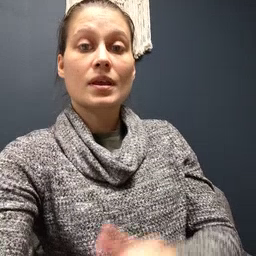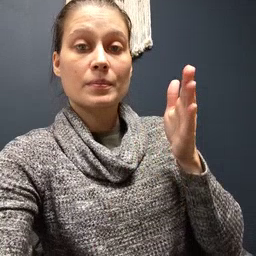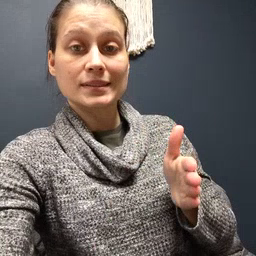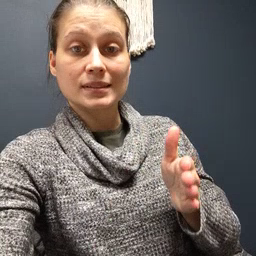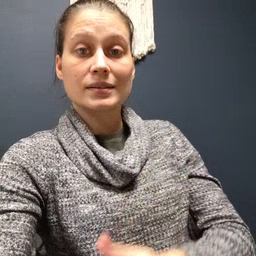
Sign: beside